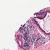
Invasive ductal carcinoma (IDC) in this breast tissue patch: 0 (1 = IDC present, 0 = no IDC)